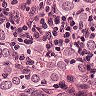
Metastatic tissue present: yes